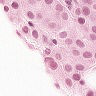
Metastatic tissue present: yes